Interaction volume radius: 5 \u00c5
Interaction volume height: 25 \u00c5
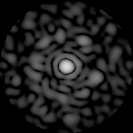
Disorder parameter: 0.8075